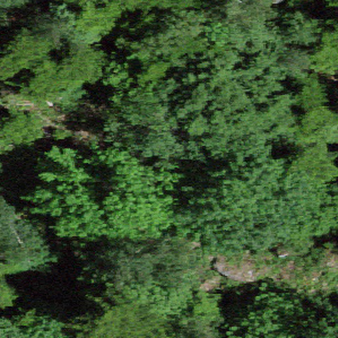
Label: bouldering_area